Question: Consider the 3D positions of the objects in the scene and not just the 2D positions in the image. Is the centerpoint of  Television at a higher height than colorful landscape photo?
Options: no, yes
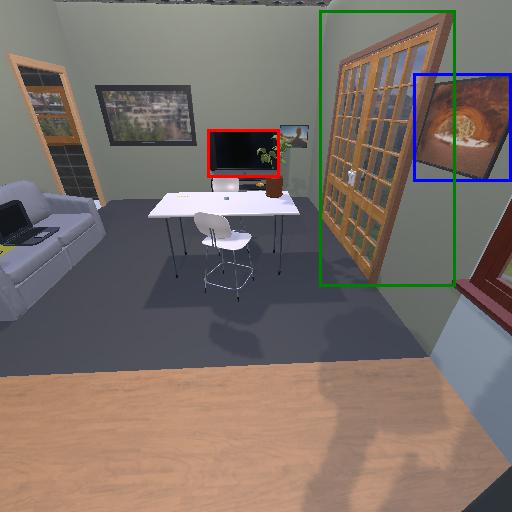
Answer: no